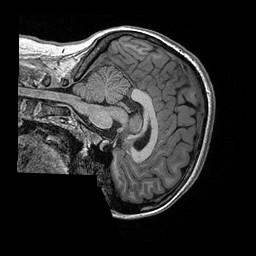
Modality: T1w
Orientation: sagittal
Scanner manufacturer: ge
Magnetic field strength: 3 T
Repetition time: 2.349 s
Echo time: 0.002968 s